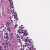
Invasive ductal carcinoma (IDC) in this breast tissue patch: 0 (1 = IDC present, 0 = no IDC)